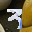
Label: 3